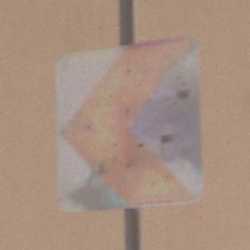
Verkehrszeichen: RichtungstafelnInKurvenKleinRechts
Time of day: Midday
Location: Outdoor (Urban)
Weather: PartlyCloudy
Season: NotSpecified
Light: Natural